【题型】填空题　【知识点】平面几何　【难度】medium
如图，点$A$，$B$，$C$，$D$，$E$在$\odot O$上，$\angle B+\angle E=156^\circ$，则$\overset{\frown}{CD}$所对的圆心角度数为\underline{\quad\quad}$^\circ$．

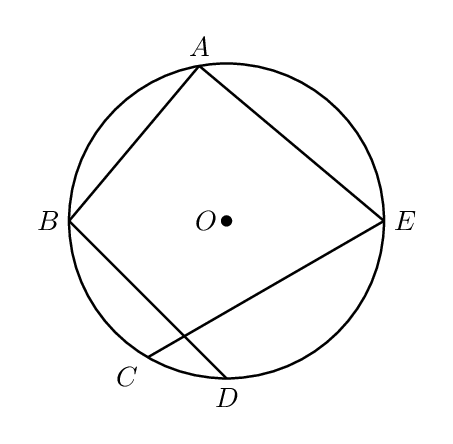
【解答】
\vspace{8pt}
\noindent
\textbf{【答案】}$48$

\vspace{3pt}
\noindent
\textbf{【分析】}本题考查圆内接四边形性质，圆周角定理，解题的关键是掌握圆的相关性质．连接$BC$，$OC$，$OD$，由$\angle ABC+\angle E=180^\circ$，$\angle ABD+\angle E=156^\circ$，可得$\angle DBC=24^\circ$，故$\angle COD=48^\circ$，即$\overset{\frown}{CD}$所对的圆心角为$48^\circ$．

\vspace{5pt}
\noindent
\textbf{【详解】}解：连接$BC$，$OC$，$OD$，如图，

\noindent
$\because$点$A$，$B$，$C$，$D$，$E$在$\odot O$上，

\noindent
$\therefore \angle ABC+\angle E=180^\circ$，

\noindent
$\because \angle ABD+\angle E=156^\circ$，

\noindent
$\therefore \angle ABC-\angle ABD=24^\circ$，即$\angle DBC=24^\circ$，

\noindent
$\because \angle COD=2\angle CBD$，

\noindent
$\therefore \angle COD=48^\circ$，

\noindent
即$\overset{\frown}{CD}$所对的圆心角为$48^\circ$；

\noindent
故答案为：$48$．

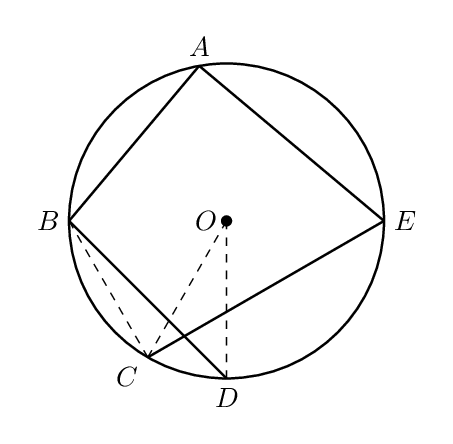